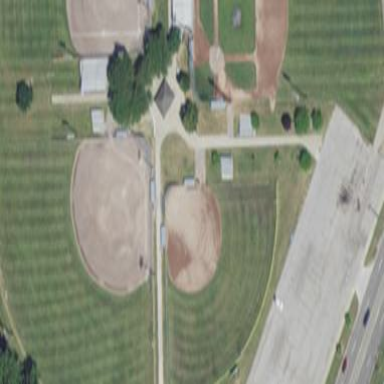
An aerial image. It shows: Baseball pitch for leisure land activities.